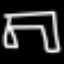
Label: pants